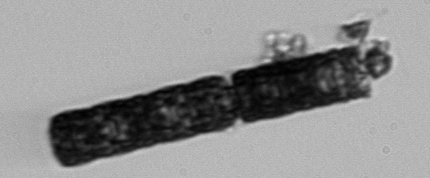
Label: Paralia_sulcata